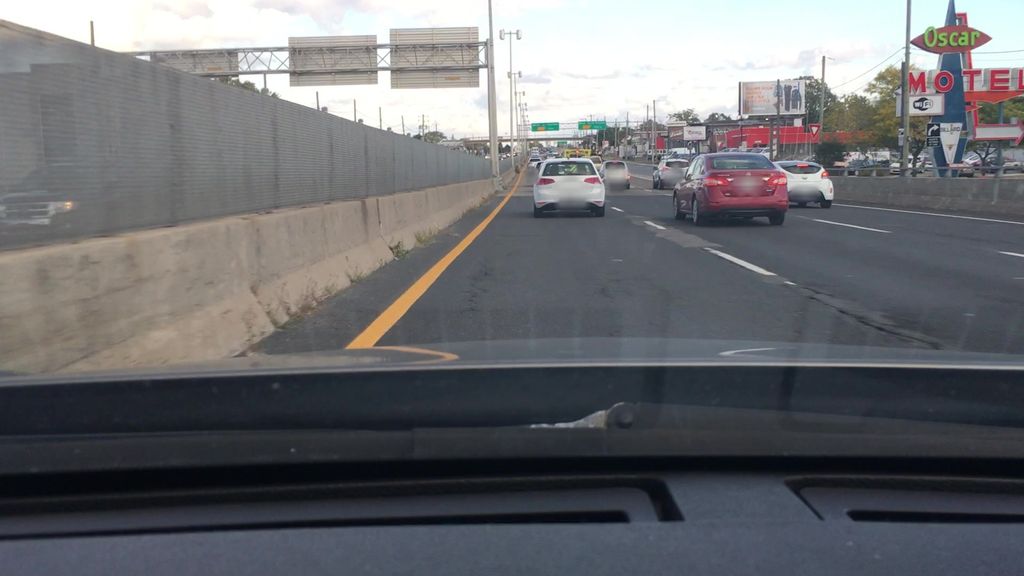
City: montreal